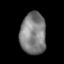
Tissue: lung
Cell type: Epithelial cells
Senescence score: 0.1722
Nuclear area (px): 1048
Mean DAPI intensity: 128.009